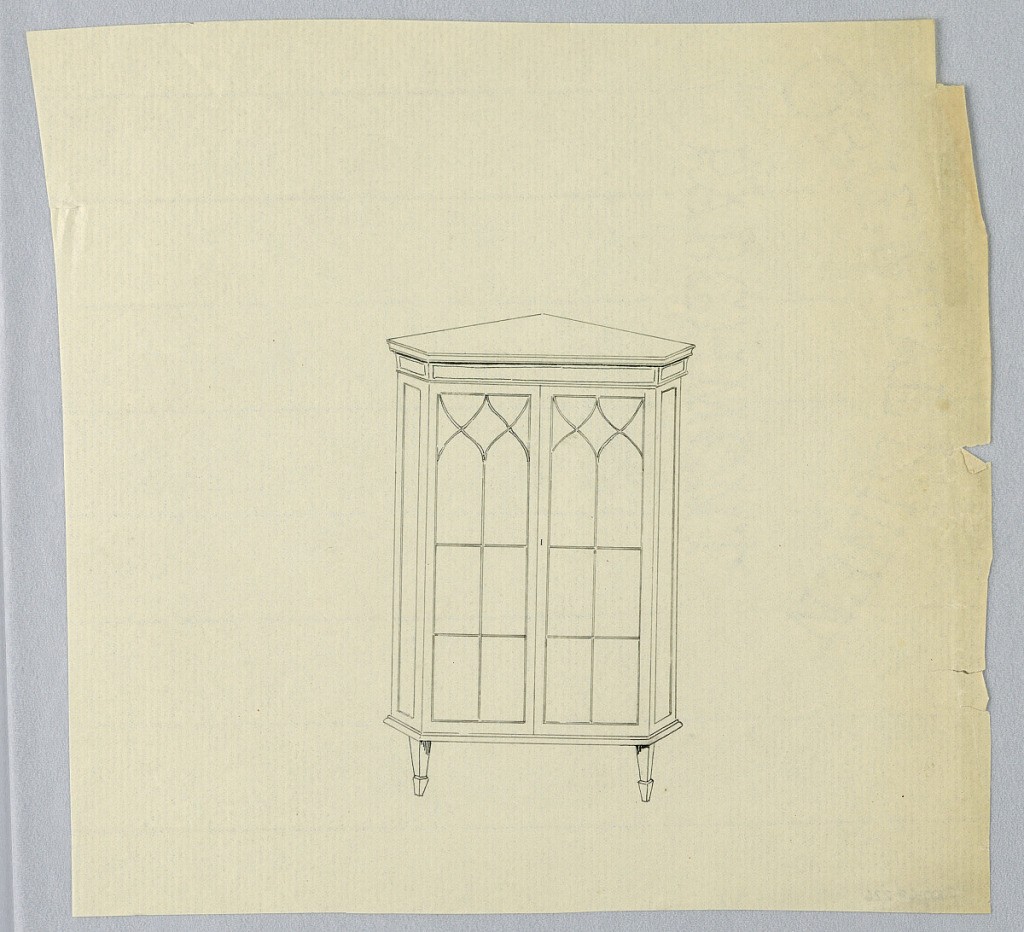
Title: Design for Corner Cabinet with Gothic-Style Glass Door Panels
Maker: A.N. Davenport Co.
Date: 1900–05
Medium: Pen and black ink on thin cream paper
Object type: Drawing
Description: Triangular corner cabinet with canted corners and 2 glass door front panels with Gothic-inspired tracery; raised on 3 (2 shown) short tapering legs.